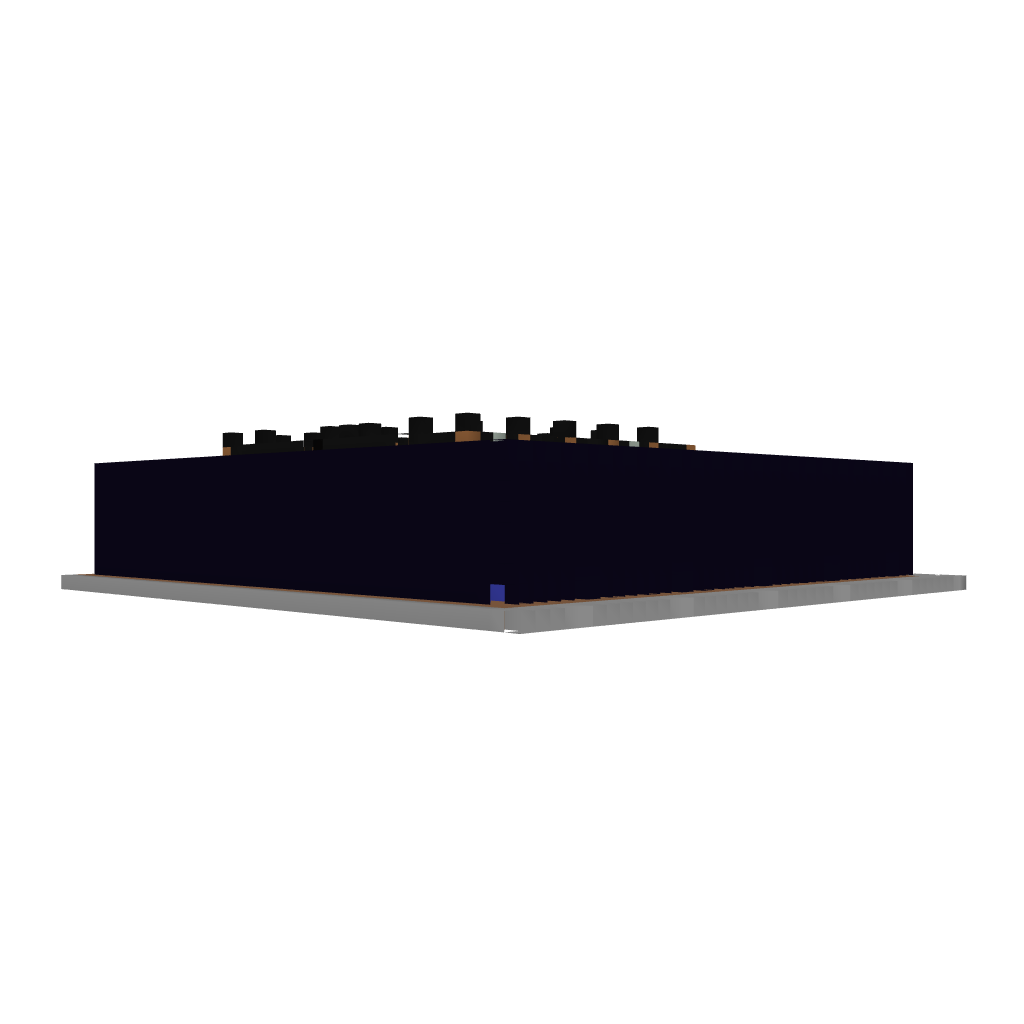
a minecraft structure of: Club/Disco